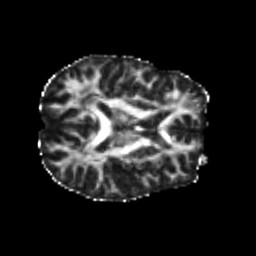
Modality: FA
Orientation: axial
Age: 22
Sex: male
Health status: healthy
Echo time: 0.074 s